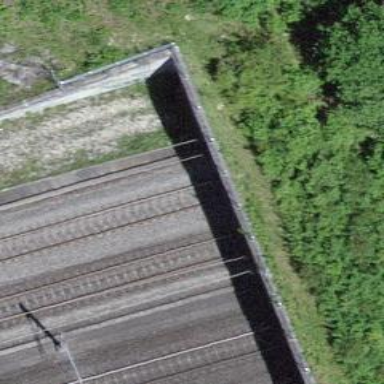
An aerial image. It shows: Single-track electrified railway with contact line.